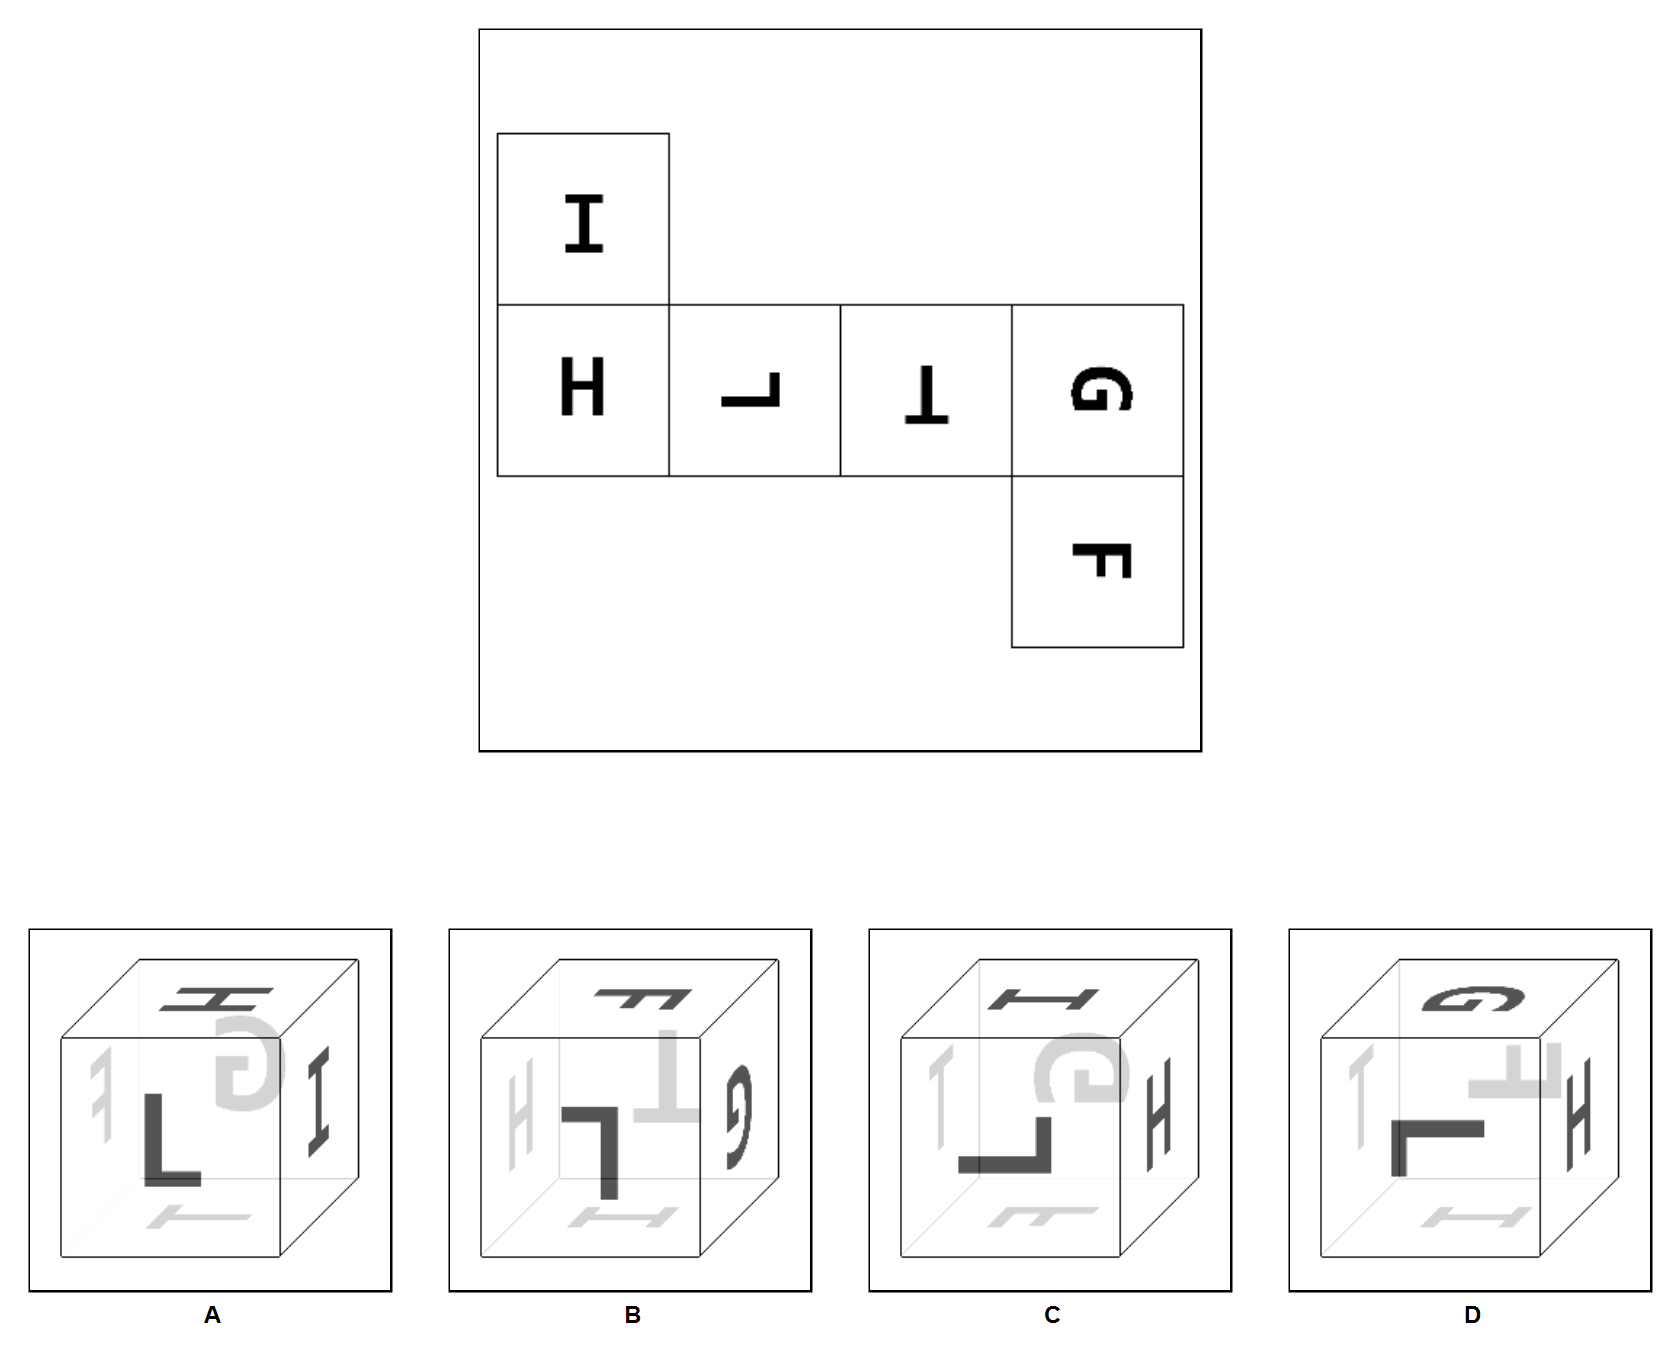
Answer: A